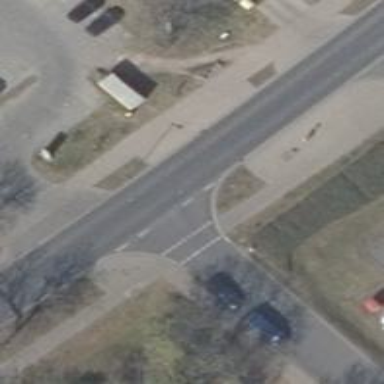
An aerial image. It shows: Road with "give way" sign.